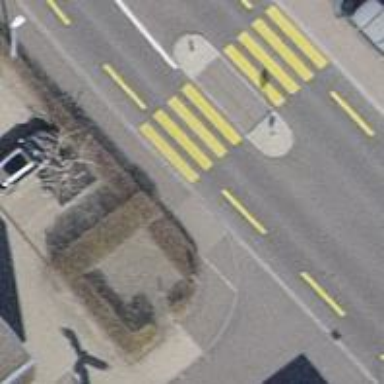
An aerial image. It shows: Kerb barrier.